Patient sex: F
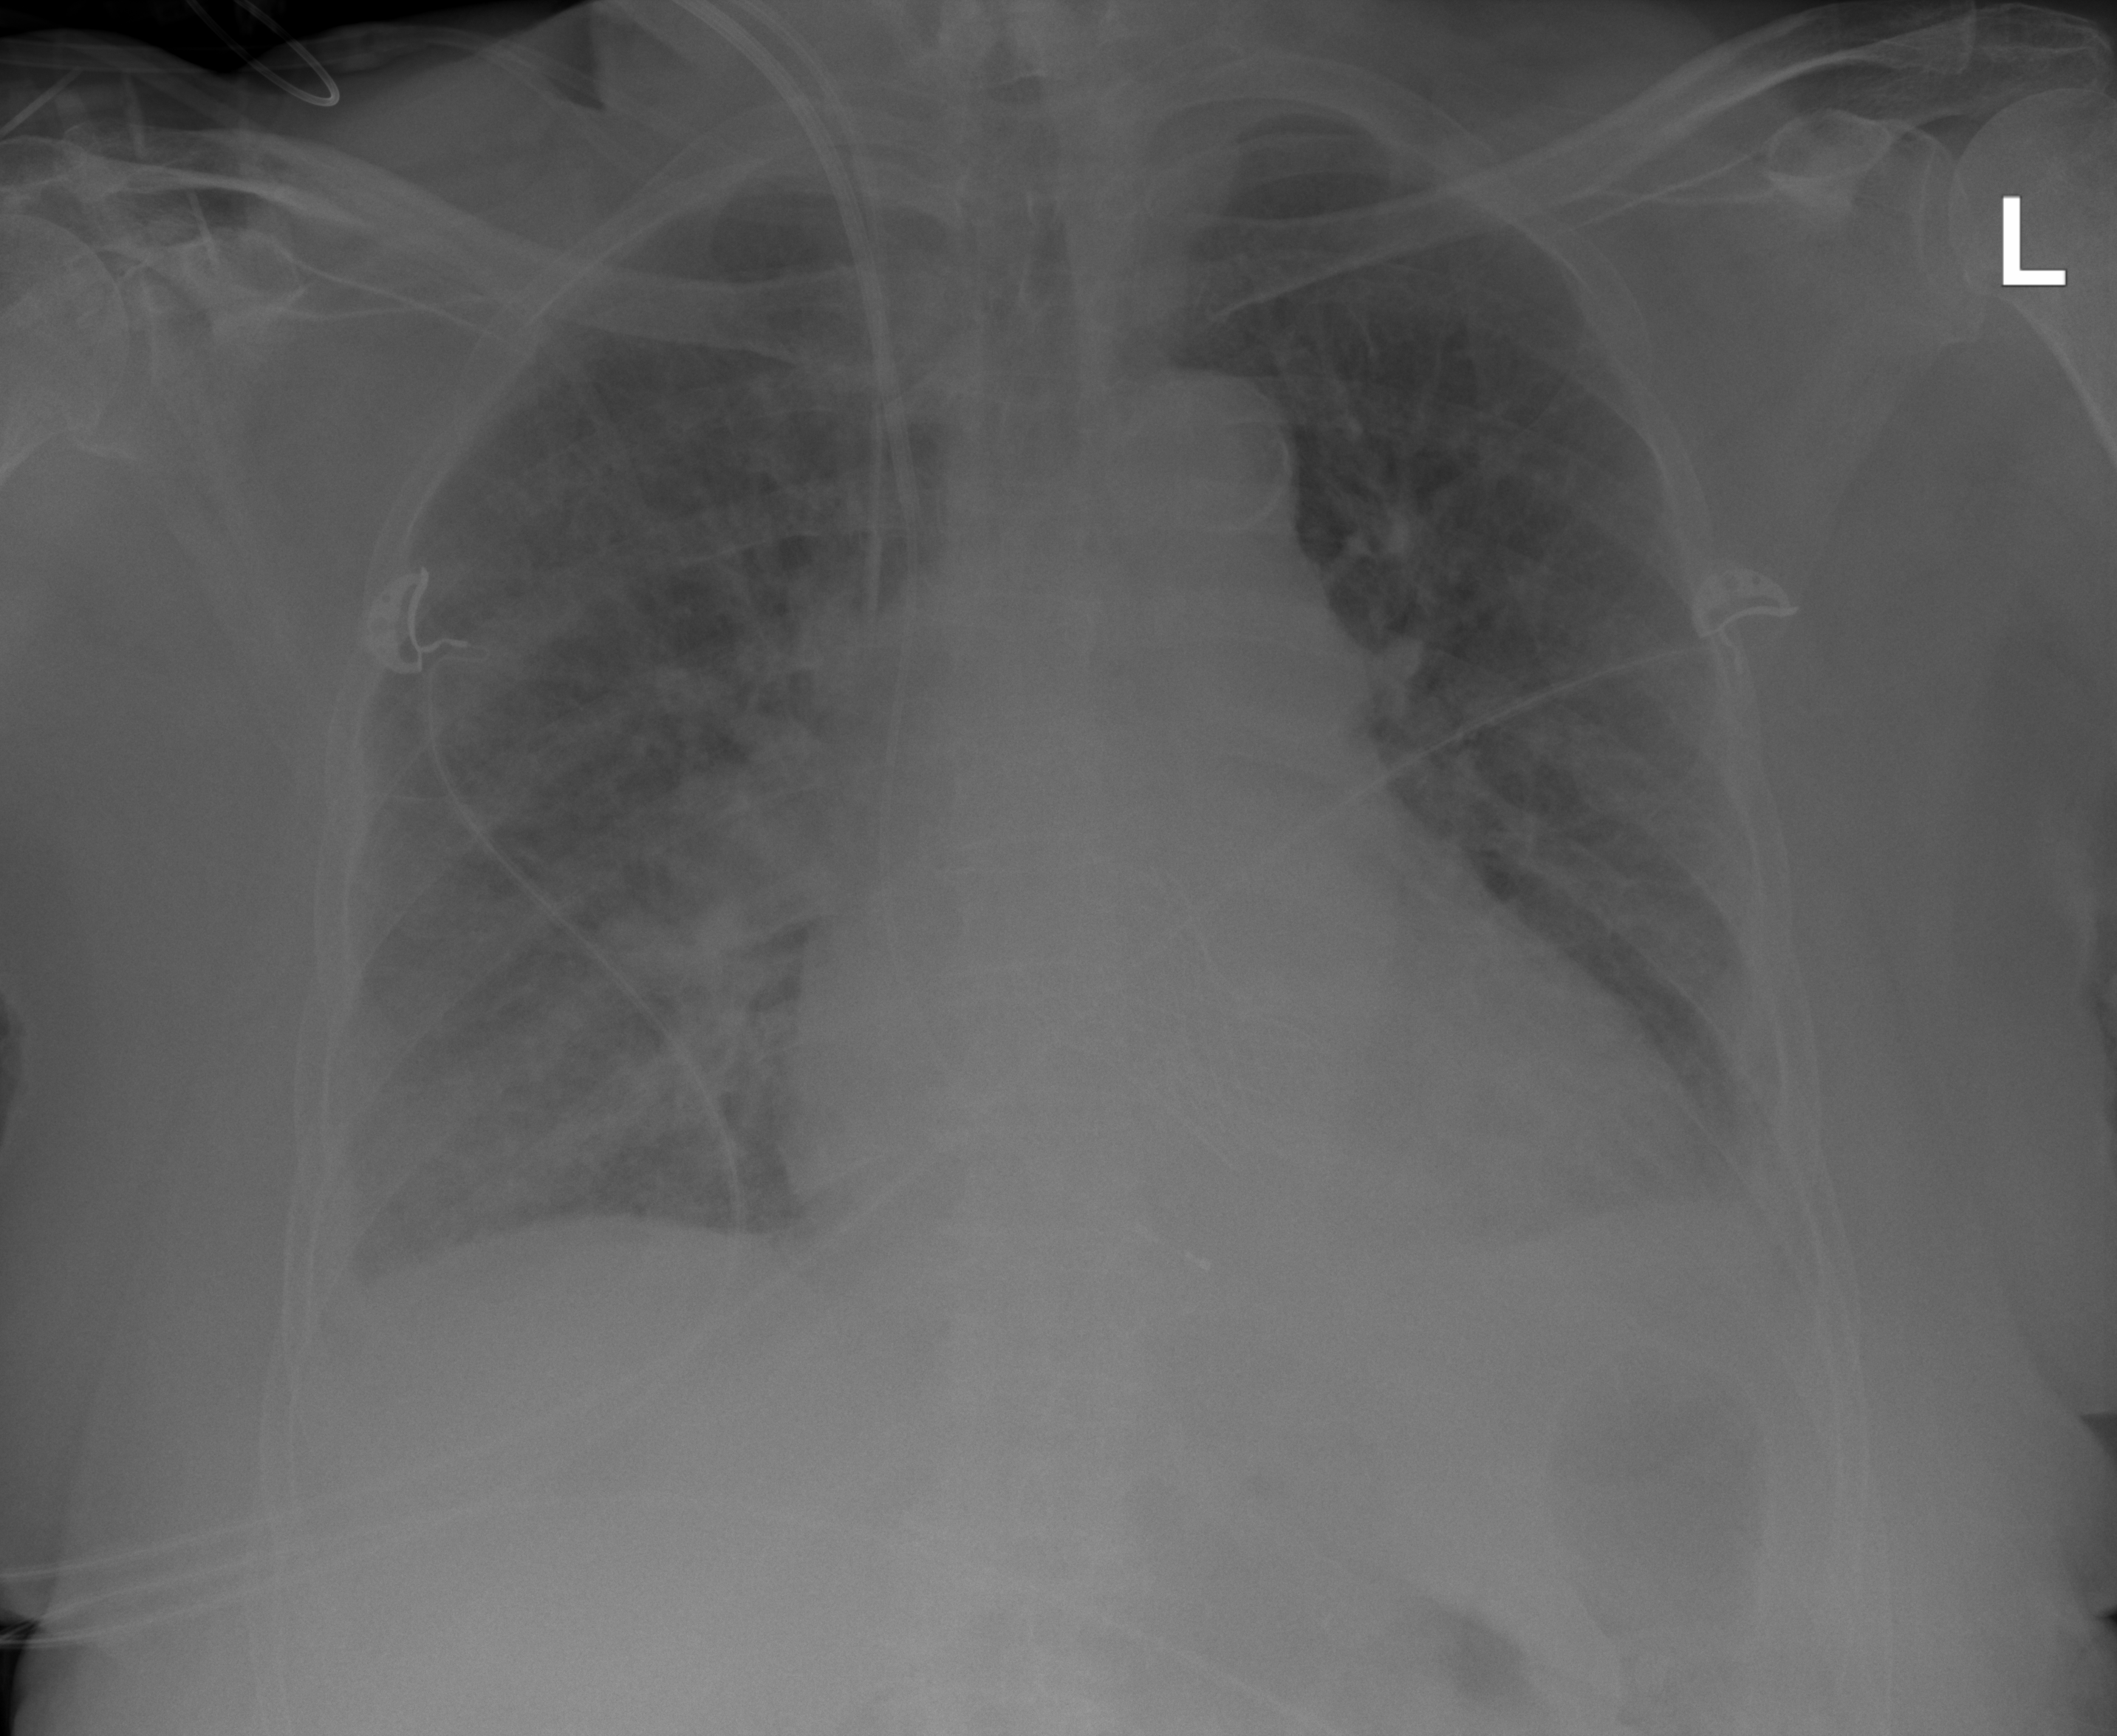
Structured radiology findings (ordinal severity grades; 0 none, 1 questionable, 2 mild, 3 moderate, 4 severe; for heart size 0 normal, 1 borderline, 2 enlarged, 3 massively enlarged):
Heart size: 2
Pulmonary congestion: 3
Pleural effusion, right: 2
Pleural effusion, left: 2
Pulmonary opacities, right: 2
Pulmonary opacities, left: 2
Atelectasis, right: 0
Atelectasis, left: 2